Question: Simple query :
'''
UPDATE [WebERP].[dbo].[Users]
SET
[ActiveDirectoryUser] = null
WHERE ActiveDirectoryUser='xxx
oyin'
'''
Error :
> Msg 512, Level 16, State 1, Procedure Users_Update, Line 17
Subquery returned more than 1 value. This is not permitted when the subquery
follows =, !=, <, <= , >, >= or when the subquery is used as an
expression. The statement has been terminated.
I guess the problem is here :

it treats it as carriage return.
(if I change '
' to '' it's ok.)
How can I fix it ?
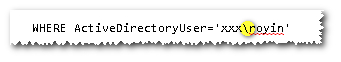
Answer: I think your error in fact lies elsewhere - I assume you've given us a much simplified query which in fact doesn't reproduce the original error, or you've only given us one part of a bigger query.
For one thing - it says the error occurs in a subquery - your example doesn't contain one.
The code you've provided works fine on my adventureworks database:
'''
update SalesLT.Address
set AddressLine2 = 'abc
d'
where AddressID = 9
'''
Does exactly as expected.